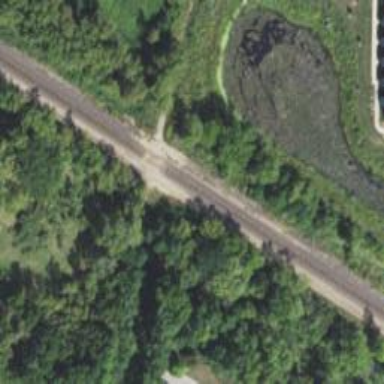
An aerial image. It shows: Abandoned road.